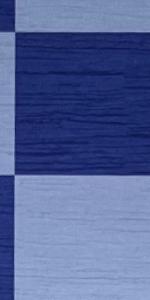
Label: Empty